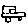
Label: car